Question: I have the following structure:

My problem is that whenever I go from 1, 2 or 3 to and back to the , stops appearing (Neither 'onCreateOptionsMenu' nor 'onPrepareOptionsMenu'). My guess is that this is because are stopped when are called, then are not recreated ('onCreate' is not called) when I return to them.
Is there a way to force 'onCreateOptionsMenu' to be called when Activity is resumed (in 'onResume')?
I understand what's going on now. Problem is that is called from 'TabActivity', not from the Activities under it. I need the 'onCreateOptionsMenu'/'onPrepareOptionsMenu' of the to run instead of 'TabActivity''s.
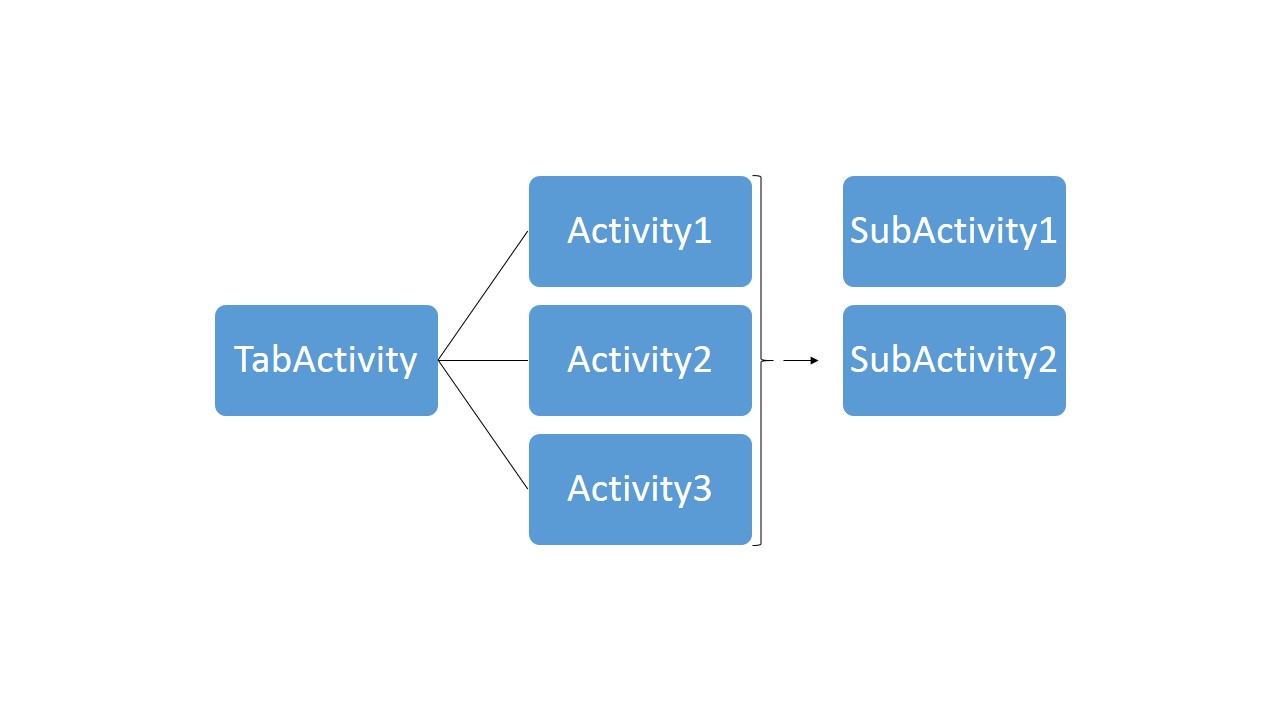
Answer: Solved my problem. Problem is that is called from 'TabActivity', not from the Activities under it. What I did was:
In my 'TabActivity':
'''
@Override
public boolean onCreateOptionsMenu(Menu menu) {
MenuInflater inflater = getMenuInflater();
inflater.inflate(R.menu.my_view, menu);
return true;
}
@Override
public boolean onPrepareOptionsMenu(Menu menu) {
MenuInflater inflater = getMenuInflater();
menu.clear();
inflater.inflate(R.menu.my_view, menu);
return true;
}
@Override
public boolean onMenuItemSelected(int featureId, MenuItem item) {
return getCurrentActivity().onMenuItemSelected(featureId, item);
}
'''
And in the Activities:
'''
@Override
public boolean onCreateOptionsMenu(Menu menu) {
return super.onCreateOptionsMenu(menu);
}
@Override
public boolean onPrepareOptionsMenu(Menu menu) {
return super.onPrepareOptionsMenu(menu);
}
@Override
public boolean onOptionsItemSelected(MenuItem item) {
// Do my work in the Activity
}
'''